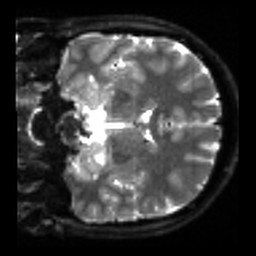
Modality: sbref
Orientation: coronal
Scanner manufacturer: siemens
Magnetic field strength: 3 T
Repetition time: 4 s
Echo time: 0.0594 s